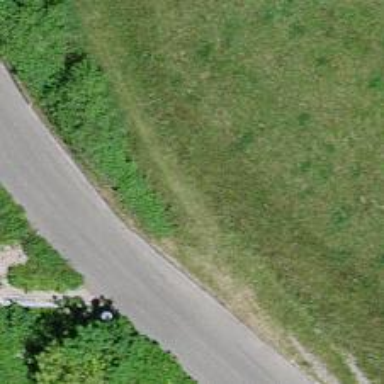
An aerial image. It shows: Grass track with Grade 4 tracktype.